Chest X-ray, AP view. Patient: 23 years old, sex F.
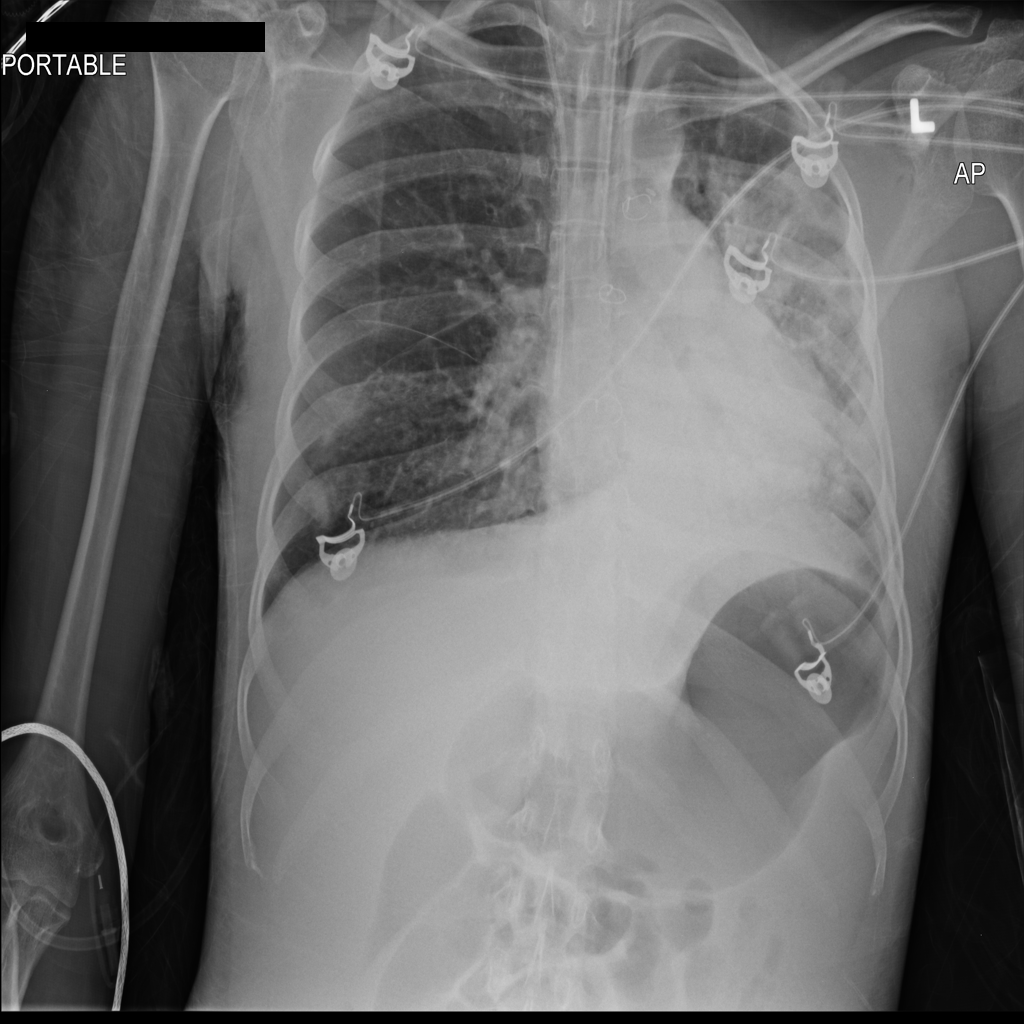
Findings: Atelectasis, Consolidation